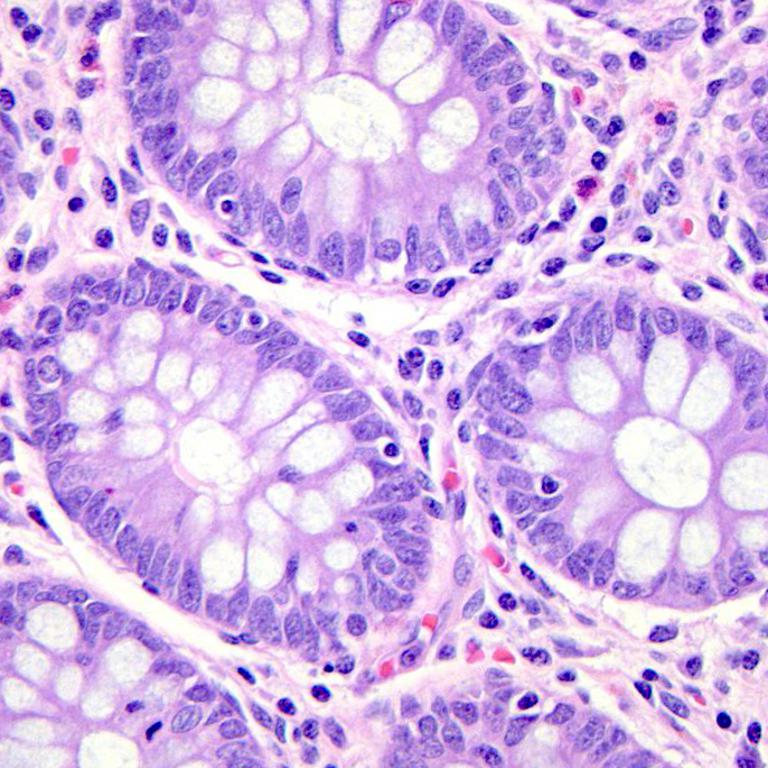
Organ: colon
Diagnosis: benign